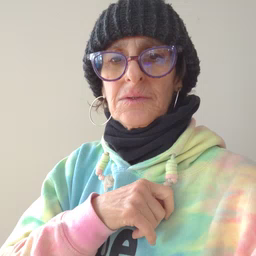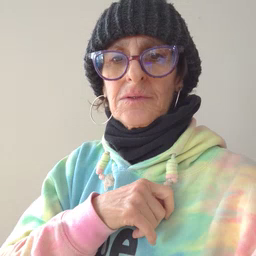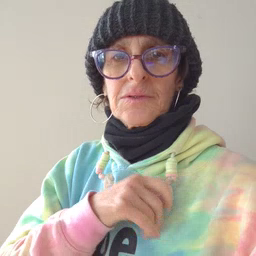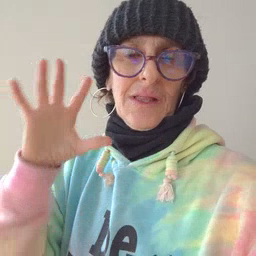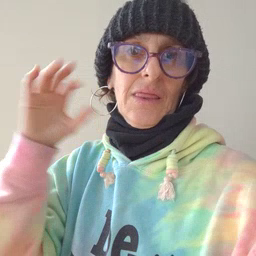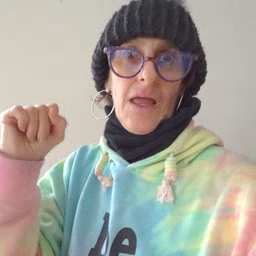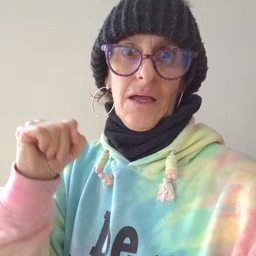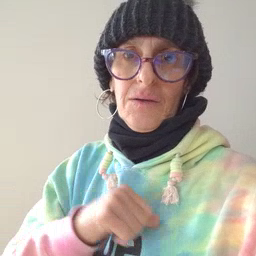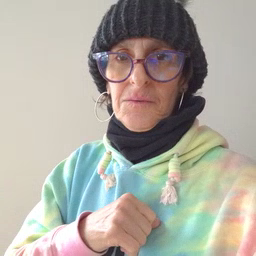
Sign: loud